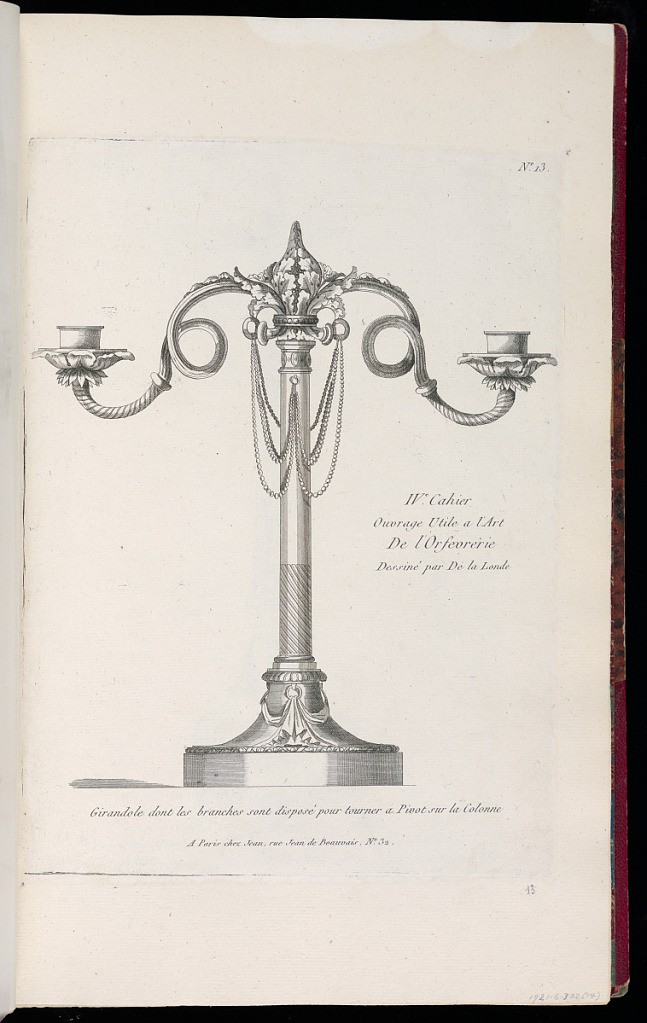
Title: Girandole dont les branches sont disposé pour tourner à Pivot sur la Colonne
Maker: Richard de Lalonde, French, active 1780–96
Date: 1788–1796
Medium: Etching on off-white laid paper
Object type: Print
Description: Design for a girandole, or sconce, with branched arms that can pivot around the shaft. The girandole is decorated with ornament motifs including acanthus leaves, bead course, spiral fluting, gadrooning, and drapery. The plate is numbered.